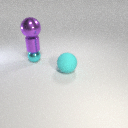
small cyan metal sphere below small purple metal cylinder